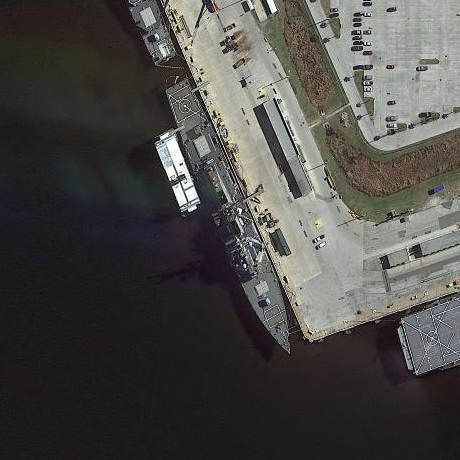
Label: destroyer